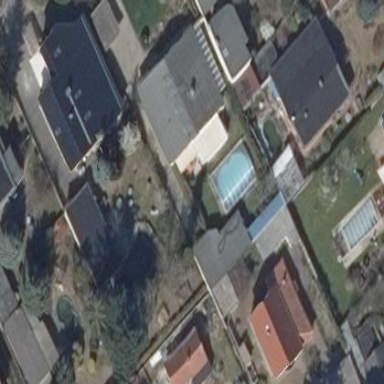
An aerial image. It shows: Detached building with gabled roof.